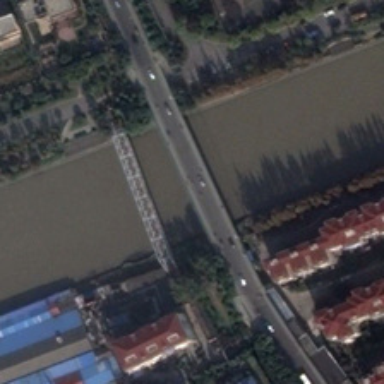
Several buildings and many green trees are in two sides of a river with two bridges over it .